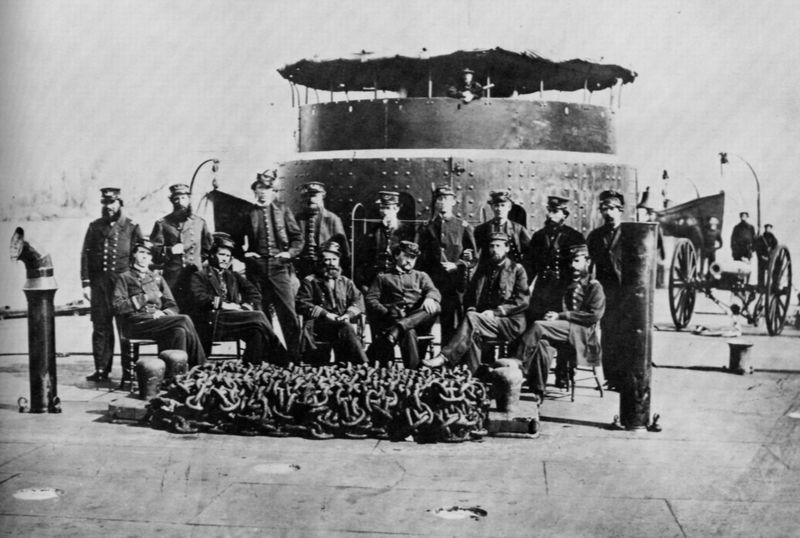
Titel: Offiziere der ersten Monitor an Deck
Künstler: Mathew B. Brady
Schlagwörter: gruppe, alt, chair, hat, lamp, men, military, people, soldier, soldiers, white, black, chairs, gray, group, old, portrait, seated, picture, metall, officers, man, boat, ocean, sea, ship, strenge, male, metal, steel, uniform, america, black and white, army, band, buttons, hats, monochrome, beard, photo, sailor, sailors, suits, uniforms, pose, cart, brick, pants, früher, war, vessel, american, wagon, seaside, ships, steamboat, horns, formal, work, business, photograph, photography, turret, wheel, iron, europe, car, civil war, posed, wheels, guns, chain, beards, dock, wagons, anchor, pipe, caps, thread, chains, union, cannon, attention, film, crew, navy, deck, canon, world war, group photo, bombs, jackets, brothers, tires, roll, at attention, charis, old time, battleship, submarine, boiler, fathers, liner, uniformed, gunnery, wagond, chaines, rivets